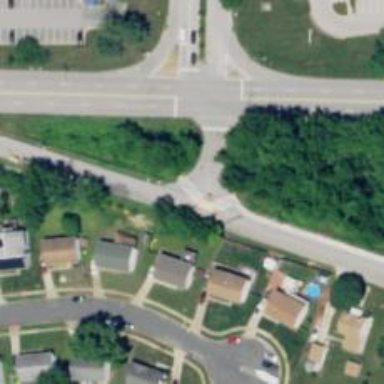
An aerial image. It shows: Marked crossing on footway.